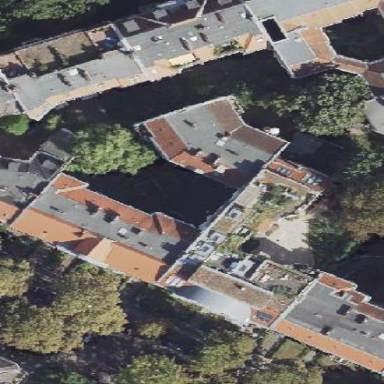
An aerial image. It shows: The image shows part of apartment building.